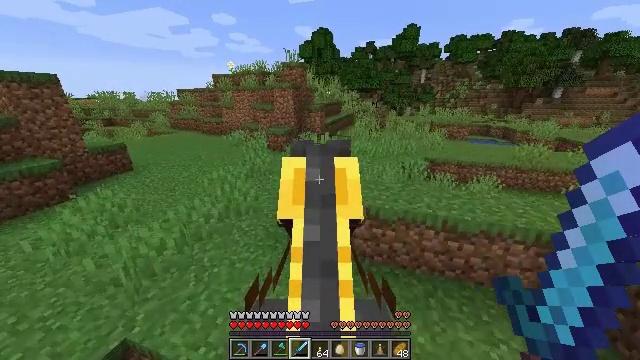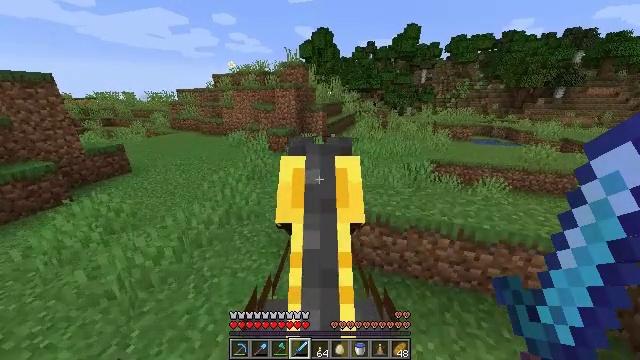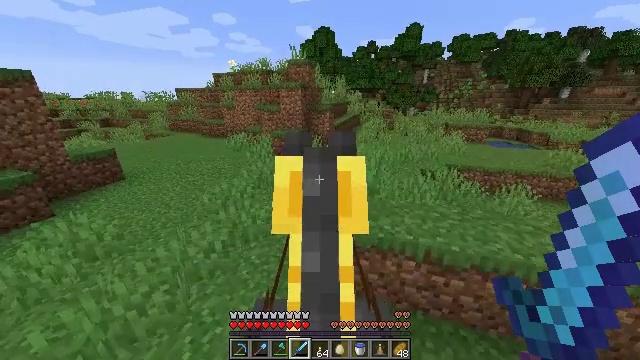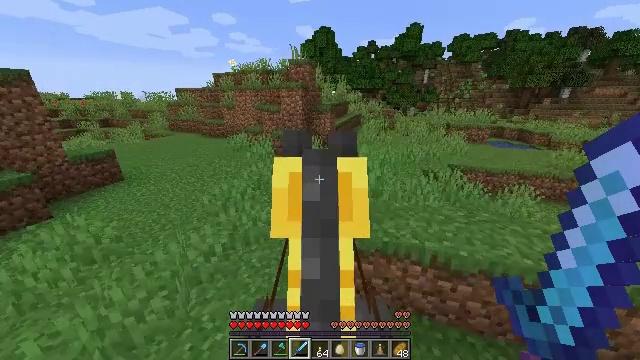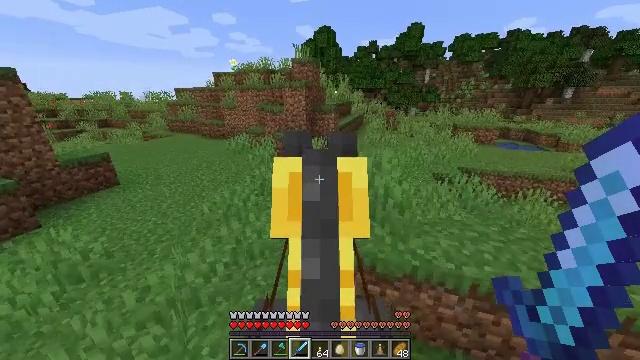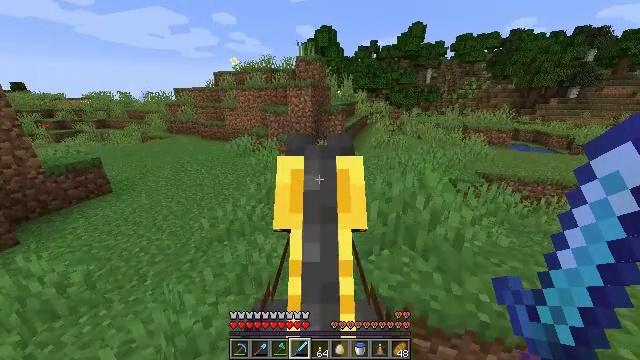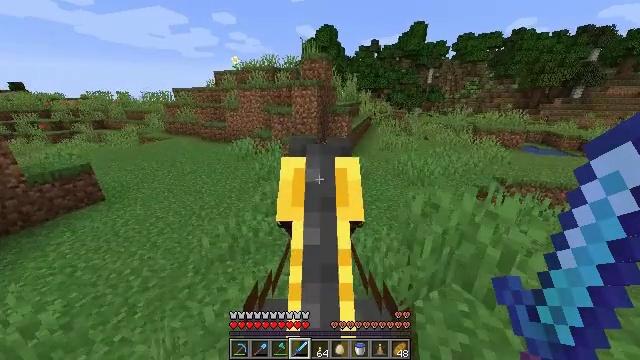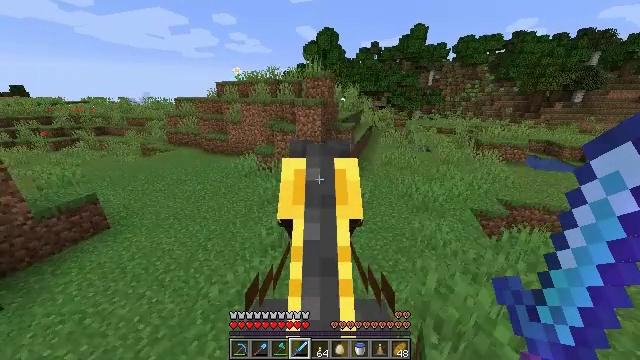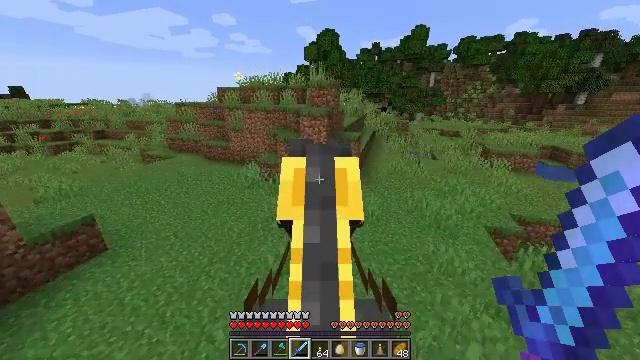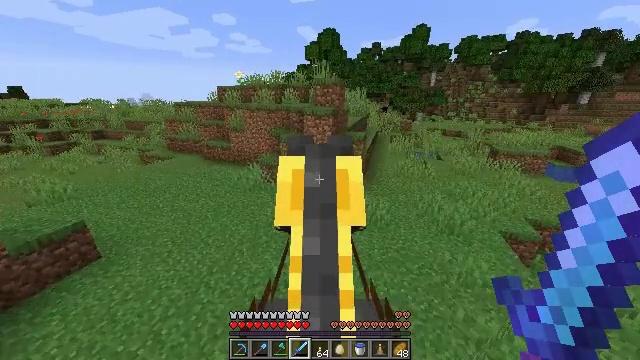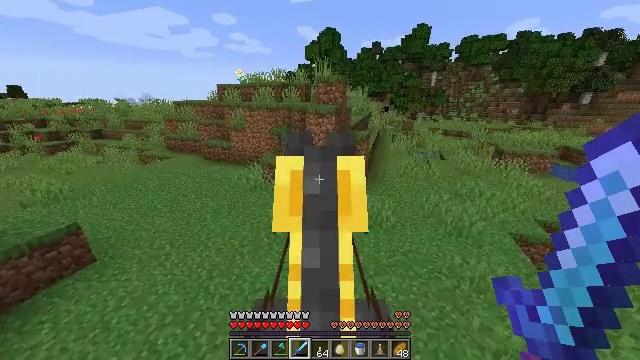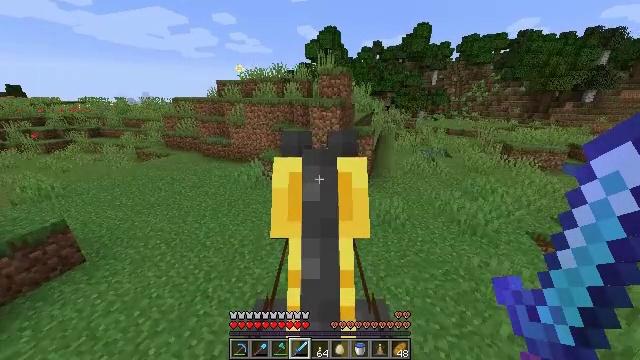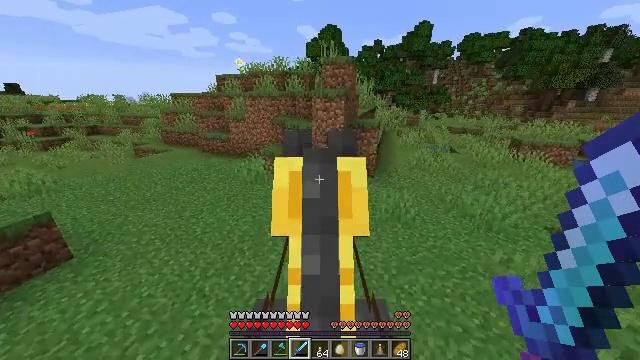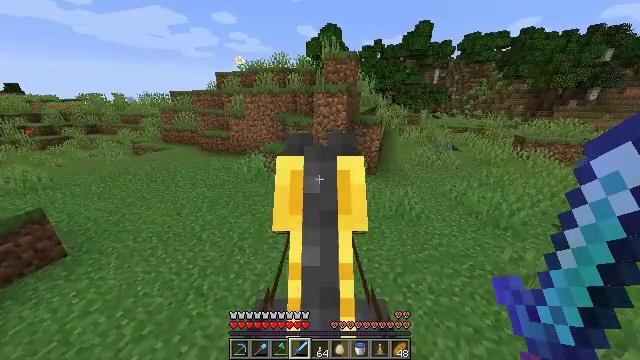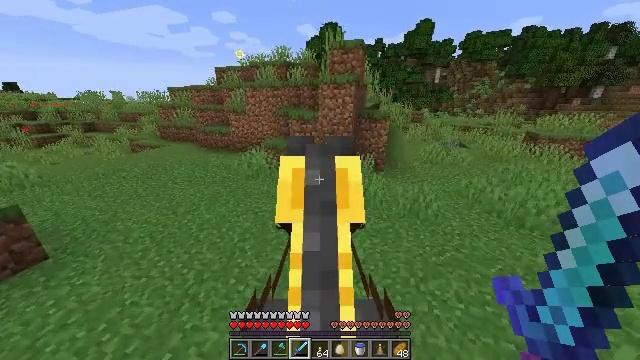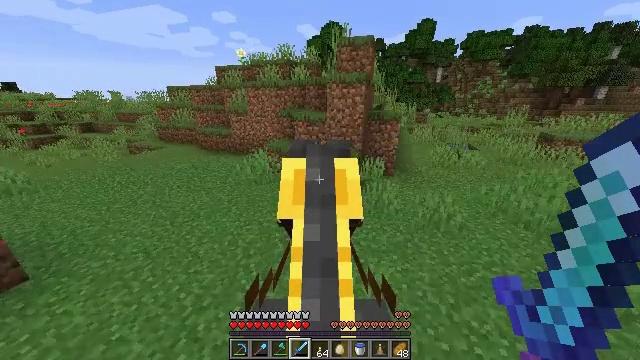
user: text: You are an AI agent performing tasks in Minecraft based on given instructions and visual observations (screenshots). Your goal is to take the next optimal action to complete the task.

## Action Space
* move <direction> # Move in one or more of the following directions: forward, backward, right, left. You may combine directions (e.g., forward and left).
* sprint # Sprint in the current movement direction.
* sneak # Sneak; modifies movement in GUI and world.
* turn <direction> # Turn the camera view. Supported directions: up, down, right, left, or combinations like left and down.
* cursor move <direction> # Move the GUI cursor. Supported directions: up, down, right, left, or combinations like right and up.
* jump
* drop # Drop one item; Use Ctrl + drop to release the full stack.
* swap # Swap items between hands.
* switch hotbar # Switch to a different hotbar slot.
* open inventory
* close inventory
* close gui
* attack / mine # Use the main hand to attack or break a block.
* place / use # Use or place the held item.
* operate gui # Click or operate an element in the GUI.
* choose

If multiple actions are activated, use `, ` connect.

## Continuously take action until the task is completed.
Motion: motion action
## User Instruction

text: Attack the sandstone to break it.
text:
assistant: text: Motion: move forward and move left, sprint
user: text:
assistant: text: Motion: move forward and move left, sprint
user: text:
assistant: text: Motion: move forward and move left, sprint
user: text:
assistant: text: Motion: move forward and move left, sprint
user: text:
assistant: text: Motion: move forward and move left, sprint
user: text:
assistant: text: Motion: move forward and move left, sprint
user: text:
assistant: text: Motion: move forward and move left, sprint
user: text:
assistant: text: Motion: move forward and move left, sprint
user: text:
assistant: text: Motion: move forward and move left, sprint
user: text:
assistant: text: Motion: move forward and move left, sprint
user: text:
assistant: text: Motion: move forward and move left, sprint
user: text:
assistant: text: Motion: move forward and move left, sprint
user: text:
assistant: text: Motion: move forward and move left, sprint
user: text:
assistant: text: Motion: move forward and move left, sprint
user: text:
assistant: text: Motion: move forward and move left, sprint
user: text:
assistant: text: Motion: move forward and move left, sprint
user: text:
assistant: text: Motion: move forward and move left, sprint
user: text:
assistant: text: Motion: move forward and move left, sprint
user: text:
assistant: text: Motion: move forward and move left, sprint
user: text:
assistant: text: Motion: move forward and move left, sprint
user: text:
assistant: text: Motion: move forward and move left, sprint
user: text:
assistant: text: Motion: move forward and move left, sprint
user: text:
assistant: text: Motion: move forward and move left, sprint
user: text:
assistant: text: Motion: move forward and move left, sprint
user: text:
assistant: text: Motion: move forward and move left, sprint
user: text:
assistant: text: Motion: move forward and move left, sprint
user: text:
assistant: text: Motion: move forward and move left, sprint
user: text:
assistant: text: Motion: move forward and move left, sprint
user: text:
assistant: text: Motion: move forward and move left, sprint
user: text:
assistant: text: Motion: move forward and move left, sprint